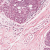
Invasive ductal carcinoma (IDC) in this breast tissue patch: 0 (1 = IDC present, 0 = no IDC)